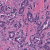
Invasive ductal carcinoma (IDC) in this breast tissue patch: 1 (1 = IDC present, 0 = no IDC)